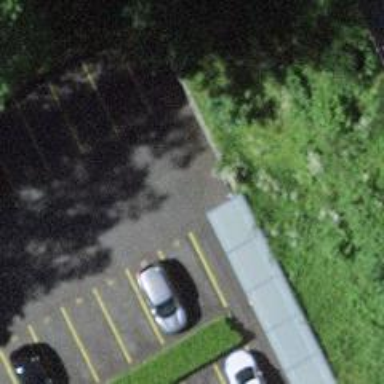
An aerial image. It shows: Bicycle parking facility.